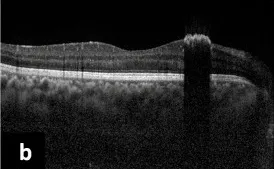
(b, e, h) EDI-OCT images showing hyperreflective surface of the lesion with total abrupt optical shadowing of the deeper layers. Choroidal thickness is normal.
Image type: ophthalmic_imaging (oct)